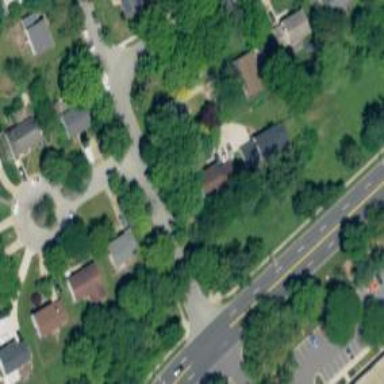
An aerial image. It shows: Residential road with sidewalk on the left.